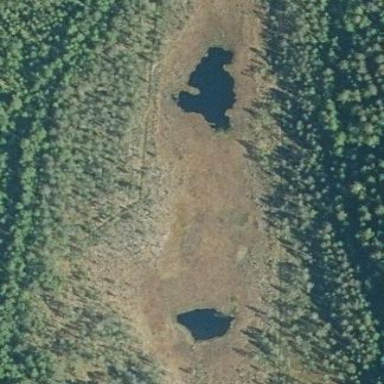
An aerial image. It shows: Bog wetland.